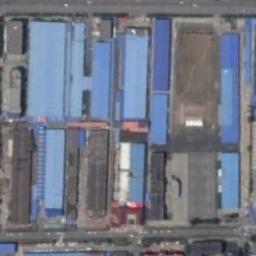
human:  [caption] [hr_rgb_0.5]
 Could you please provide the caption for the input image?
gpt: Many houses of different shapes and sizes are in the industrial area .

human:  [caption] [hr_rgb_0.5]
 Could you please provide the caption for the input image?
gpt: Neatly planned factories and roads in an industrial area .

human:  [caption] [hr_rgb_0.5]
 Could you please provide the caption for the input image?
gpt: One building in the industrial area has a red roof .

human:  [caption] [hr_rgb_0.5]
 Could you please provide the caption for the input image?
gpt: The industrial area has some blue workshops and other colors of workshops .

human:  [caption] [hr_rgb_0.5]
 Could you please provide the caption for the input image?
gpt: There are some blue buildings and black buildings on the industrial area .